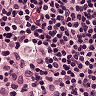
Metastatic tissue present: no